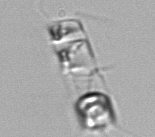
Label: Chaetoceros